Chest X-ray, AP view. Patient: 29 years old, sex M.
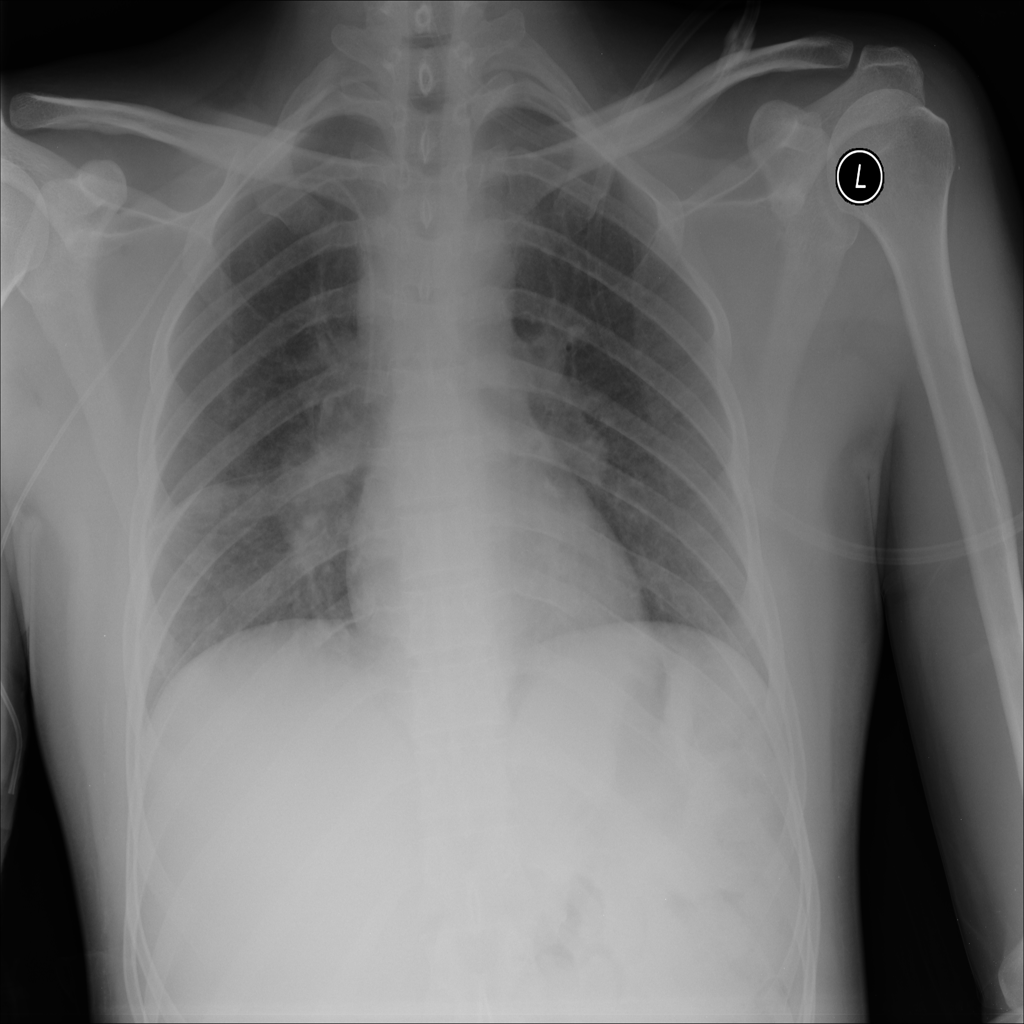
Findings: Infiltration